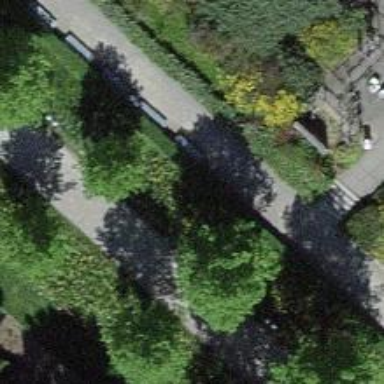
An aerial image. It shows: Bench.